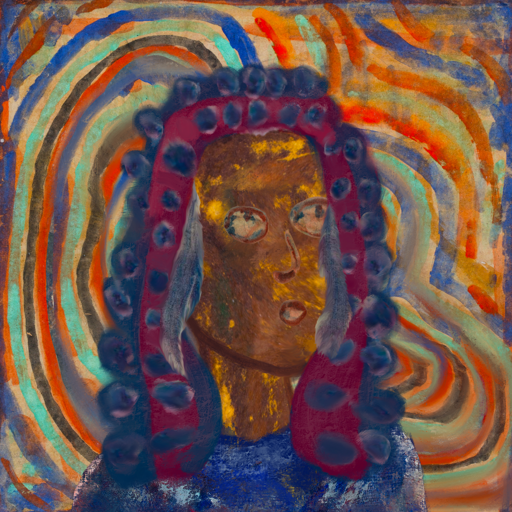
Background: Sisters, Head And Neck Side: Comrade, Face Side: Orphan, Bust: Irani, Hair Side: Hill_Girl, Head Accessory: Blank, Second Necklace: Blank, Necklace: Blank, Baby: Blank